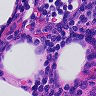
Metastatic tissue present: no